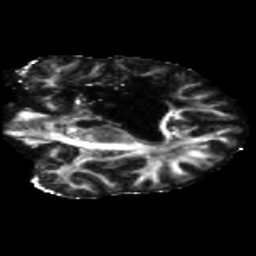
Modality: FA
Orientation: coronal
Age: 31
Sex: female
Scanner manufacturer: siemens
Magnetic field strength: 3 T
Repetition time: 5.47 s
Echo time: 0.0854 s